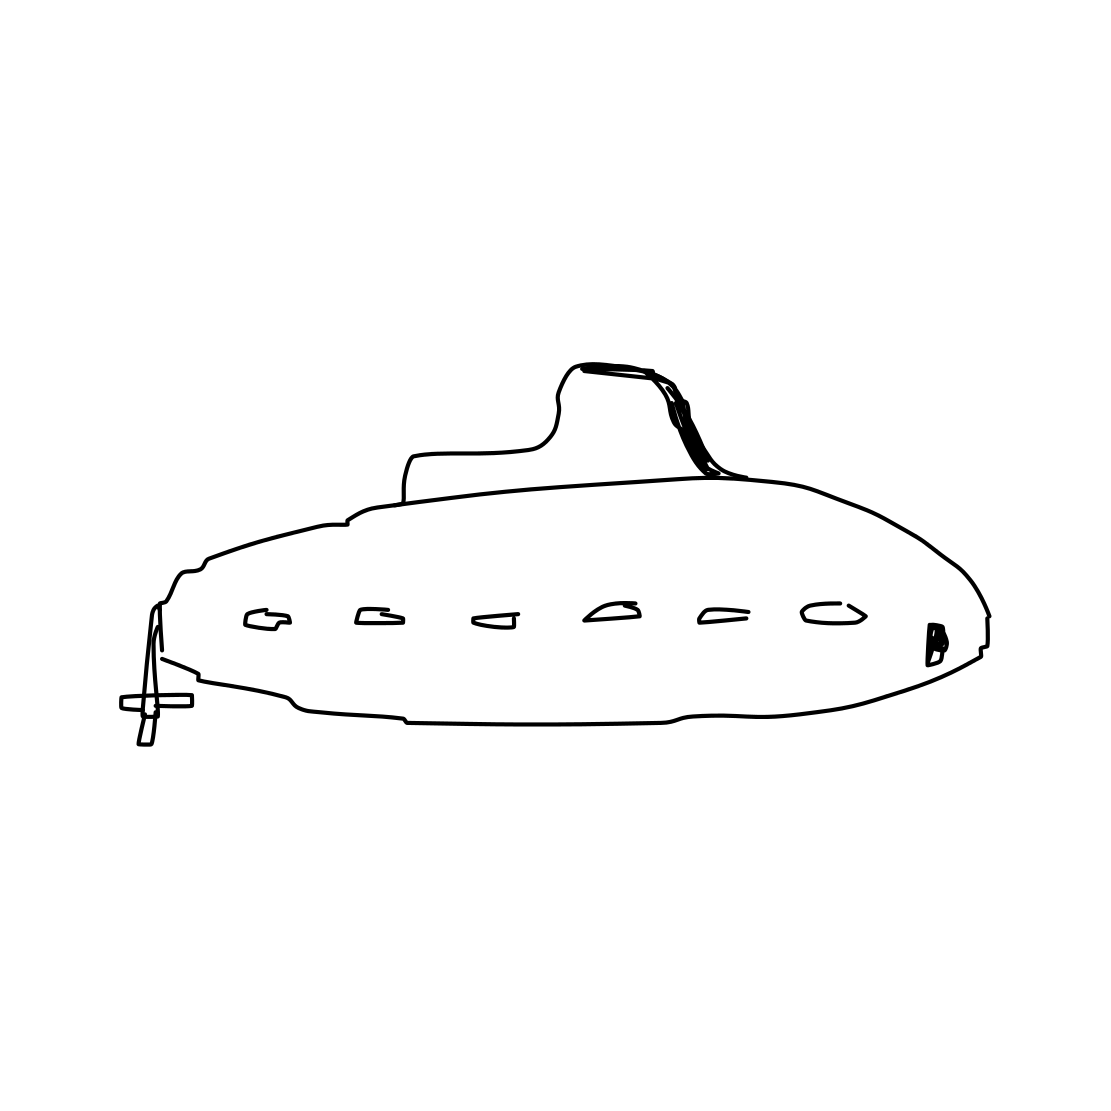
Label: submarine